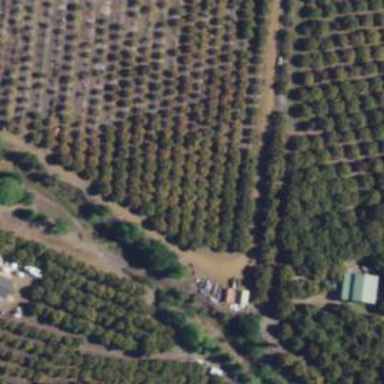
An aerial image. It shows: Orchard.